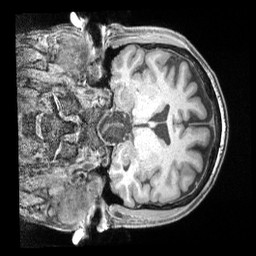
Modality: T1w
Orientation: coronal
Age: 36
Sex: male
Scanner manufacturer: siemens
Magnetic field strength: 3 T
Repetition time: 2 s
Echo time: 0.00211 s